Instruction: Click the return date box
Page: home
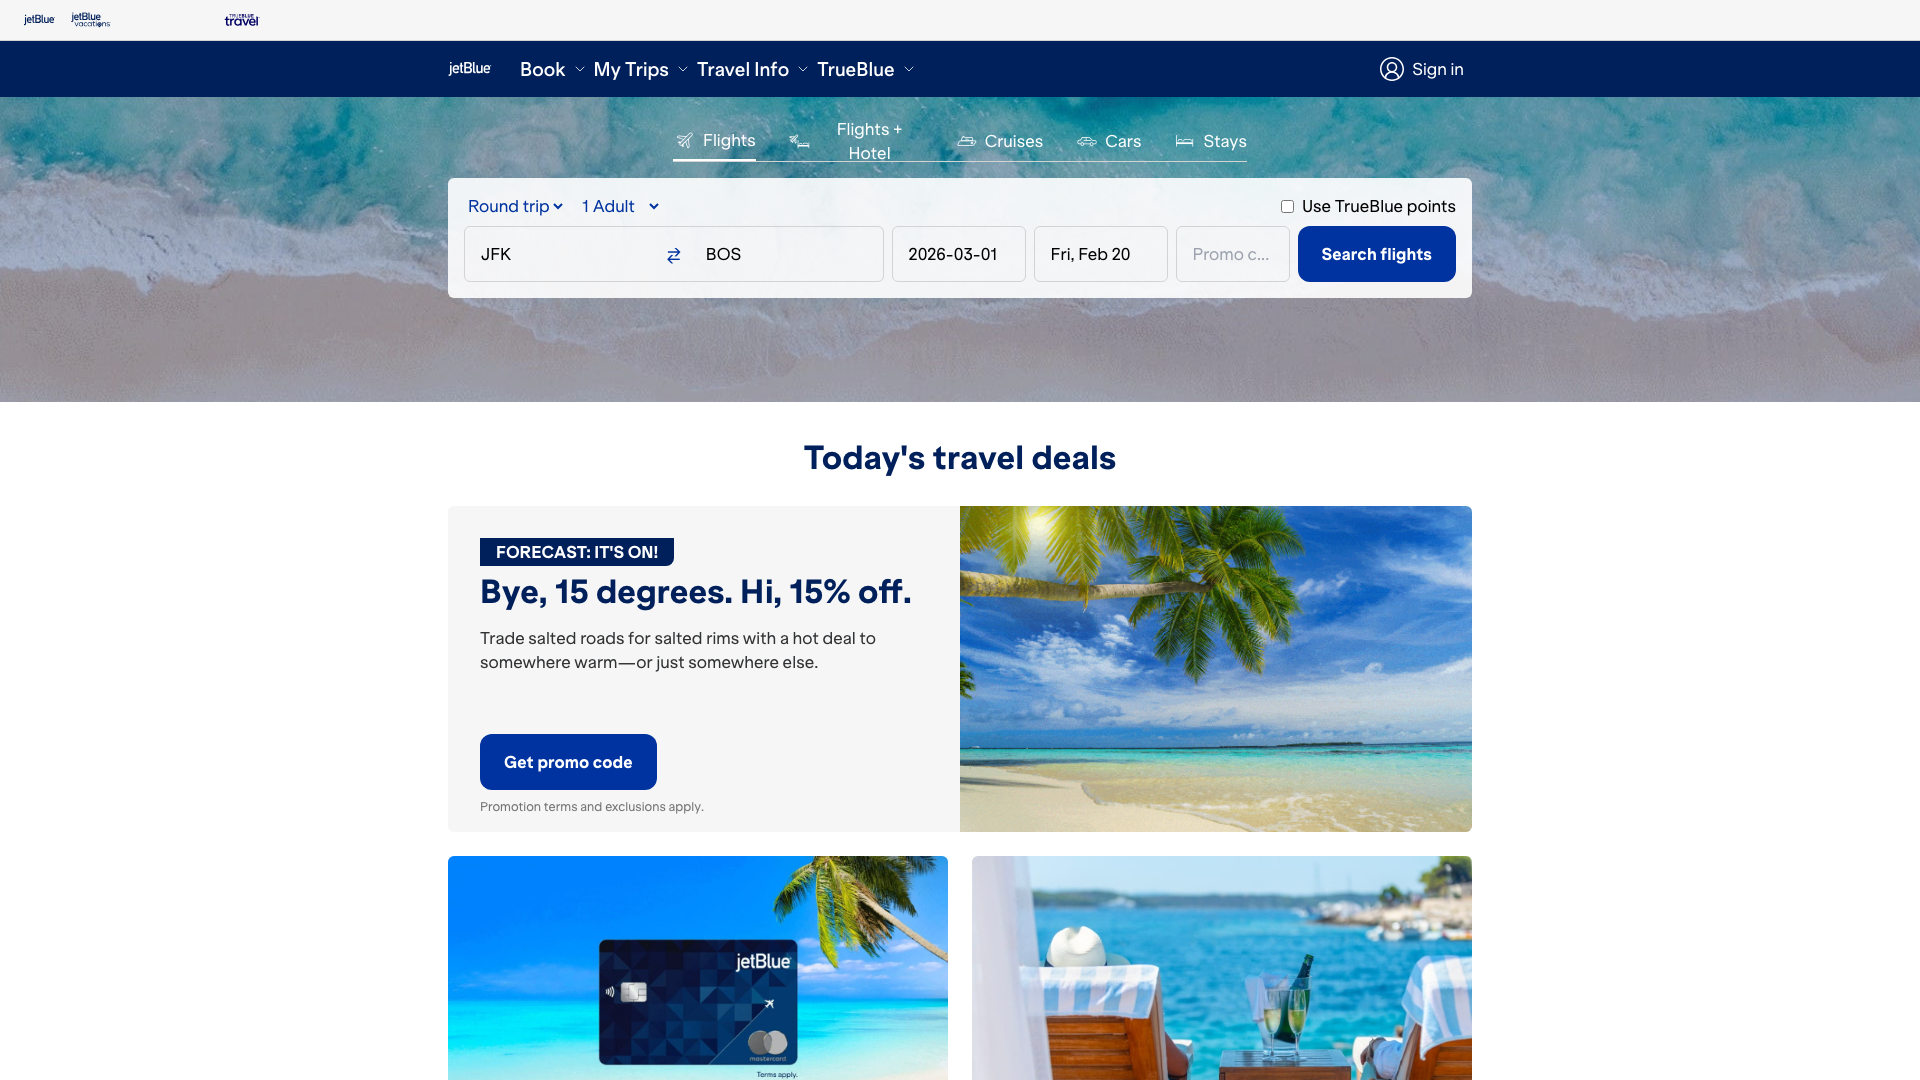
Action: click